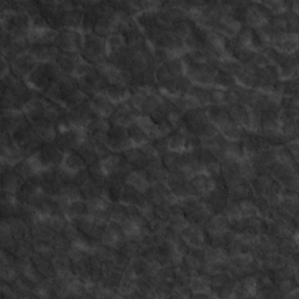
Label: non_frost